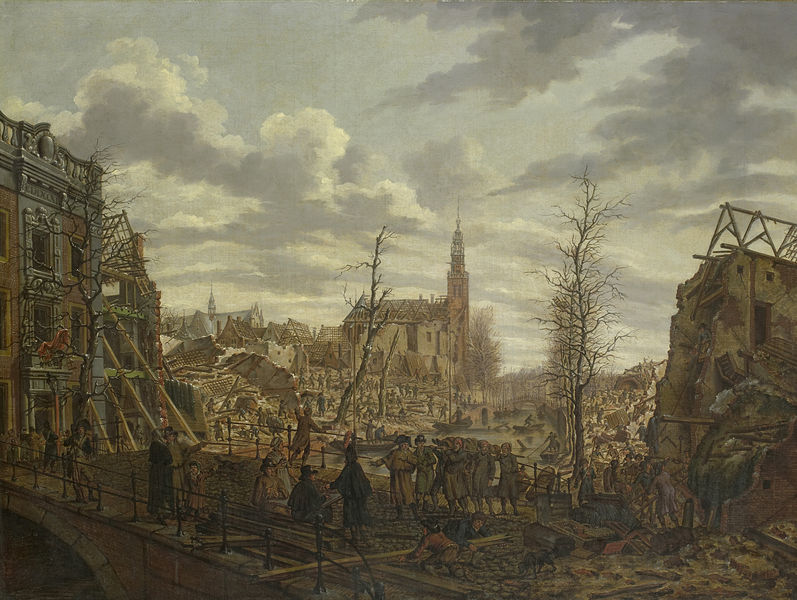
Titel: Het Rapenburg te Leiden drie dagen na de ontploffing van het kruitschip op 12 januari 1807
Künstler: Johannes Jelgerhuis
Standort: Amsterdam
Institution: Rijksmuseum
Schlagwörter: baum, bäume, fluss, kirchturm, menschen, hüte, tuch, brücke, boote, turm, krieg, zerstörung, church, crowd, men, people, soldiers, old, brown, balustrade, dachstuhl, kaputt, cloud, clouds, sky, tree, boat, house, netherlands, street, tower, river, color, dead, disaster, bridge, town, peasants, city, buildings, walk, medieval, war, dutch, tophat, chapel, bomb, canal, destruction, rafters, damage, groups, earthquake, wreckage, dead trees, prop, midage, rebuild, rafter, walkinig, props